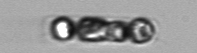
Label: Guinardia_delicatula_TAG_internal_parasite